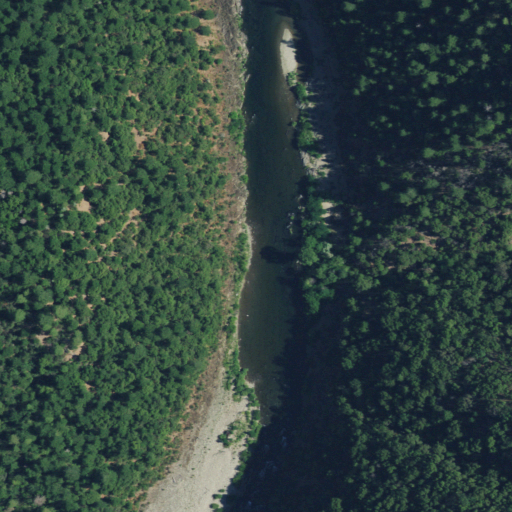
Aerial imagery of valley in California named Jesse Canyon containing evergreen forest, shrub, and open water